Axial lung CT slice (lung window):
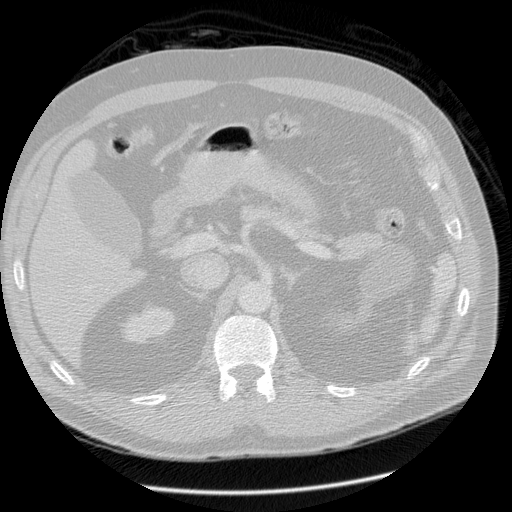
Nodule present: no